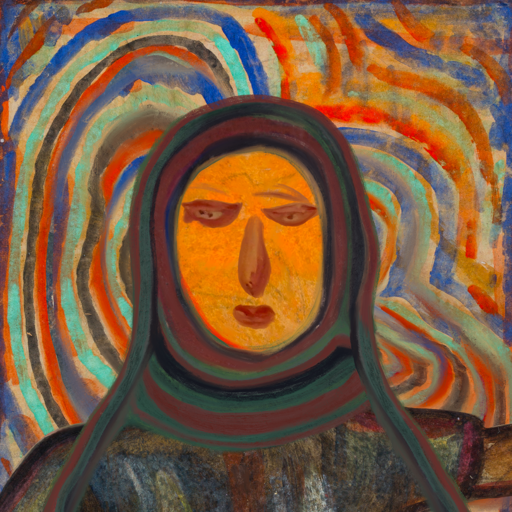
Background: Sisters, Head And Neck Front: Sisters, Face Front: Pious_Lady, Bust: Mosgoul, Hair Front: Blank, Head Accessory: After_Raid_Scarf, Second Necklace: Blank, Necklace: Blank, Baby: Blank